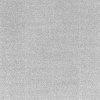
Atmospheric dust classification: dusty